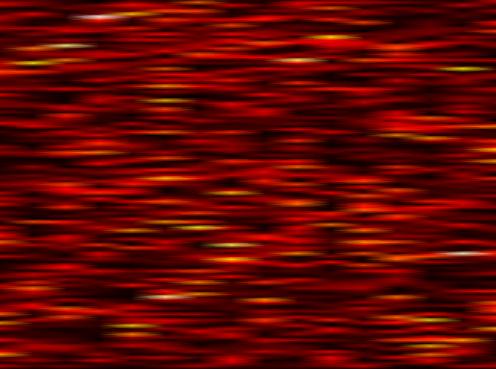
Label: UFMC